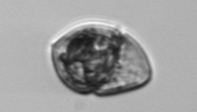
Label: Gyrodinium